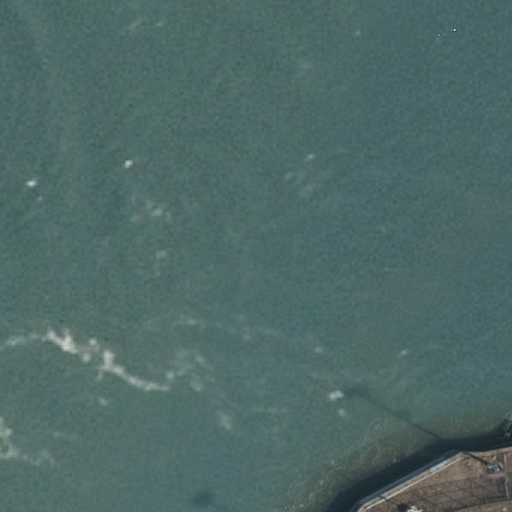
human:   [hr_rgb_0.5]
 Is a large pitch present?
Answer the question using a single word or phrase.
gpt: no

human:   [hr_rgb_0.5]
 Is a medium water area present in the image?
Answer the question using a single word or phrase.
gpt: no

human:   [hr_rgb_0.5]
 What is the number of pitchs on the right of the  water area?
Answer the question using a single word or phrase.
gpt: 1

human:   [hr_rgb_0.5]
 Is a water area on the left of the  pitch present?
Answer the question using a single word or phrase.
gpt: no

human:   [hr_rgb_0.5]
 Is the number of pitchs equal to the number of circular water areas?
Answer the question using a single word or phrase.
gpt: no

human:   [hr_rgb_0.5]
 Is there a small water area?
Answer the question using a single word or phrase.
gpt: no

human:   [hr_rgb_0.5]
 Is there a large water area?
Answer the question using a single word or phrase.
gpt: yes

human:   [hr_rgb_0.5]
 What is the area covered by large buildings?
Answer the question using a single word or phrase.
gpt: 0m2

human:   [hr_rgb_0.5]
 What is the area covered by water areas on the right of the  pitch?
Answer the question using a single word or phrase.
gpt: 0m2

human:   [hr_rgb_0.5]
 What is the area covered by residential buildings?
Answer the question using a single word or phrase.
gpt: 0m2

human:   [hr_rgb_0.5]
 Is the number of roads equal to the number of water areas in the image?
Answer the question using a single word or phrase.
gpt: no

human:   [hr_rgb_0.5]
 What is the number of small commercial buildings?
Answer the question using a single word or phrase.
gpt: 0

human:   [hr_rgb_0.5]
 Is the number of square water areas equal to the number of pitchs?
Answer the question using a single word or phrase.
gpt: no

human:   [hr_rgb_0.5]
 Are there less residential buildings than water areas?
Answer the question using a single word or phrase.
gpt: yes

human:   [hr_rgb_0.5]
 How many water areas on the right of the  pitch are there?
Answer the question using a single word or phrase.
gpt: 0

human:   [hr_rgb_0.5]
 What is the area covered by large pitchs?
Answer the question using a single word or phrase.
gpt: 0m2

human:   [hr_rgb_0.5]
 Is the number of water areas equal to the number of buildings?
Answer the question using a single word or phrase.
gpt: no

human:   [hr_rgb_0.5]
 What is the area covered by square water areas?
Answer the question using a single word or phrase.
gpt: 0m2

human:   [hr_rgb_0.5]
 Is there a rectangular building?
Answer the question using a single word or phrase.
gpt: no

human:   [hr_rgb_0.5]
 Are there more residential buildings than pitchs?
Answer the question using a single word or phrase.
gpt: no

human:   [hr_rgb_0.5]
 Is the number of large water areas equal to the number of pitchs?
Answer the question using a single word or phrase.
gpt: yes

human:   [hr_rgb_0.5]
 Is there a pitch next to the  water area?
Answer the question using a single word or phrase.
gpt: yes

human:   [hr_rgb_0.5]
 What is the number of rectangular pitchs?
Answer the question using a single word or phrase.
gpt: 1

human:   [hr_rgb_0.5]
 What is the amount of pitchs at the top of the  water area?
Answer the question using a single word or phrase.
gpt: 0

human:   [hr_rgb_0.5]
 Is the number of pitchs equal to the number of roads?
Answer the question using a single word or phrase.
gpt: no

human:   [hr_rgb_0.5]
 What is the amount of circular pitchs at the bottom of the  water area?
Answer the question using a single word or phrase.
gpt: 0

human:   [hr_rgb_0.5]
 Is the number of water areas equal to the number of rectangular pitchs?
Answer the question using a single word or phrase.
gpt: yes

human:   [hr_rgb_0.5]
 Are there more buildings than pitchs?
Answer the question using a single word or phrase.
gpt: no

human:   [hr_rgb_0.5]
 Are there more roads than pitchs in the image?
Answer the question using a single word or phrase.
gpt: no

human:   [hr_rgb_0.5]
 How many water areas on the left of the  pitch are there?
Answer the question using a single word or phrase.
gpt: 0

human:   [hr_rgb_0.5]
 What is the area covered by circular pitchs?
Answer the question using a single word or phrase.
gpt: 0m2

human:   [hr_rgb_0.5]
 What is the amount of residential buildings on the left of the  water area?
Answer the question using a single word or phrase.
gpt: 0

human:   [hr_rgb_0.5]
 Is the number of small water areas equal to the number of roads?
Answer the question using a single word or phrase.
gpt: yes

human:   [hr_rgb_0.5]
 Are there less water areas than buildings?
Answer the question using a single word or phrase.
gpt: no

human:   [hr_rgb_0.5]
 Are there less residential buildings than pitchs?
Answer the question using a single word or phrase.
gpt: yes

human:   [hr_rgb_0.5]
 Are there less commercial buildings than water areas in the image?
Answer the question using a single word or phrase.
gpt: yes